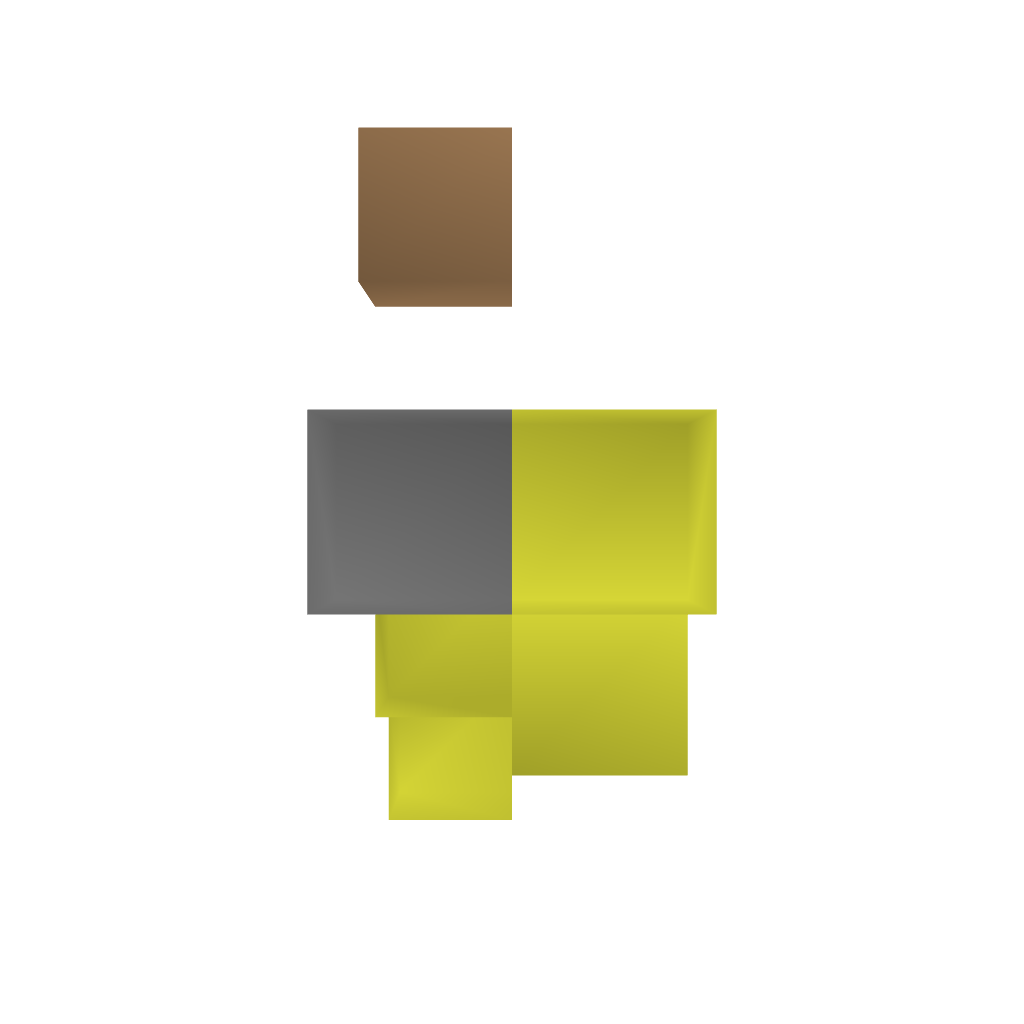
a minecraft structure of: Shop (Dispenser) bad low quality